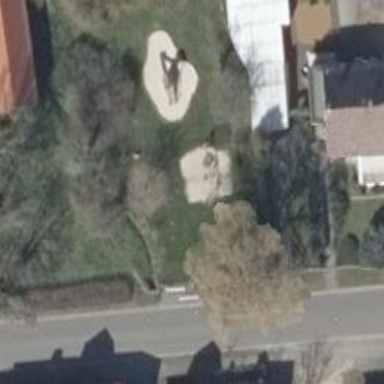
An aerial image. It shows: Playground area for leisure activities on the land.